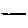
Label: line